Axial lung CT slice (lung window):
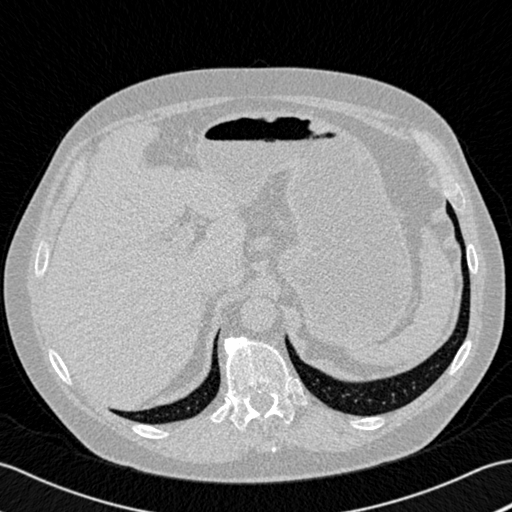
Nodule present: no